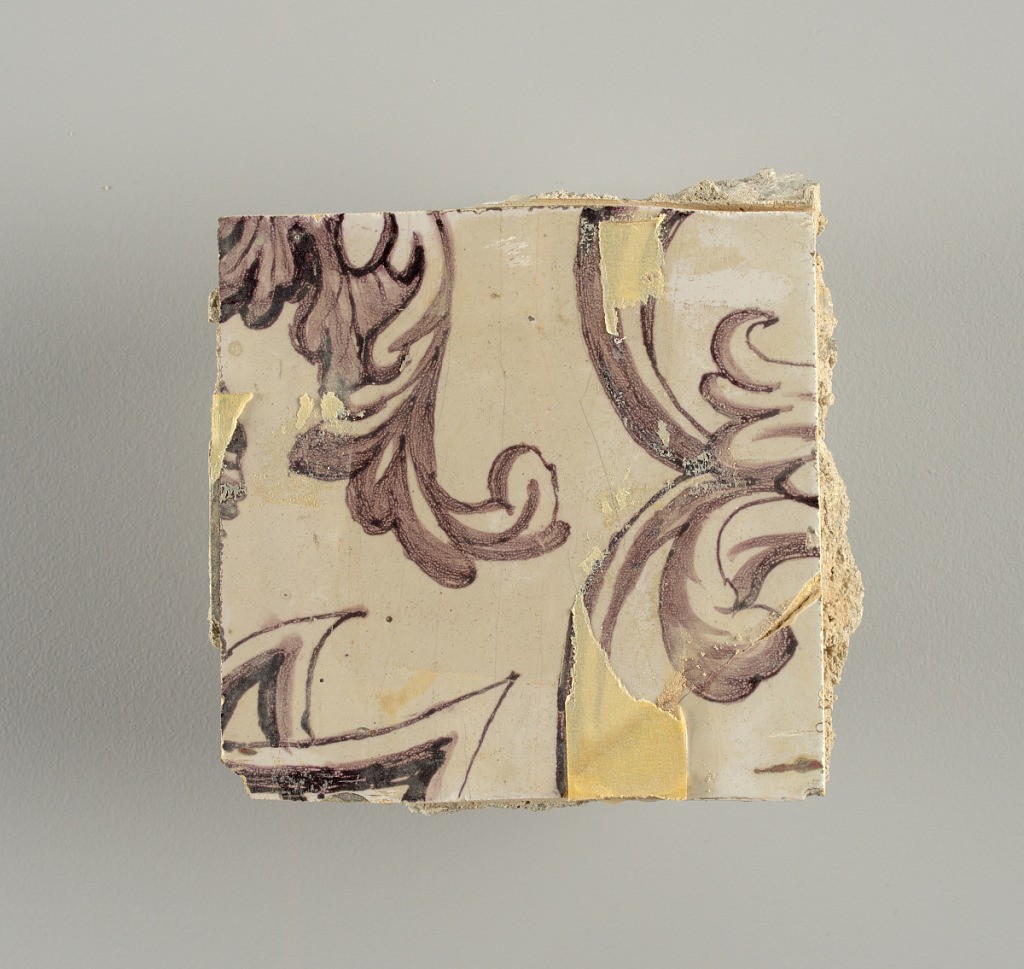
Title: Wall facing
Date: ca. 1725
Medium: tin-glazed earthenware, underglaze
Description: Two vertical rectangles, twenty-three tiles high.  A) Nine tiles wide at top; seven tiles wide at bottom.  B) Ten and one-half tiles wide.

Arabesque design of foliage.  A) with centered figure of Justice under a canopy.  B) with centered urn.